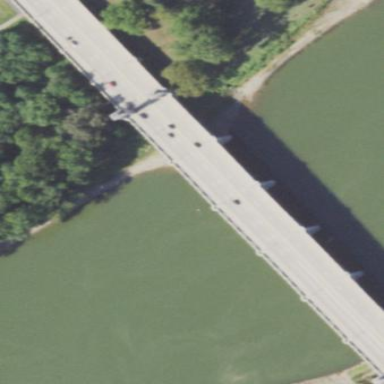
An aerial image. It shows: Man-made bridge.